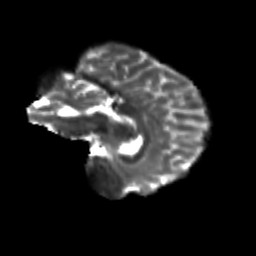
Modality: T2w
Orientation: sagittal
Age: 20
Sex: female
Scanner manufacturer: siemens
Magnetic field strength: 3 T
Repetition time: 3.5 s
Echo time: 0.125 s